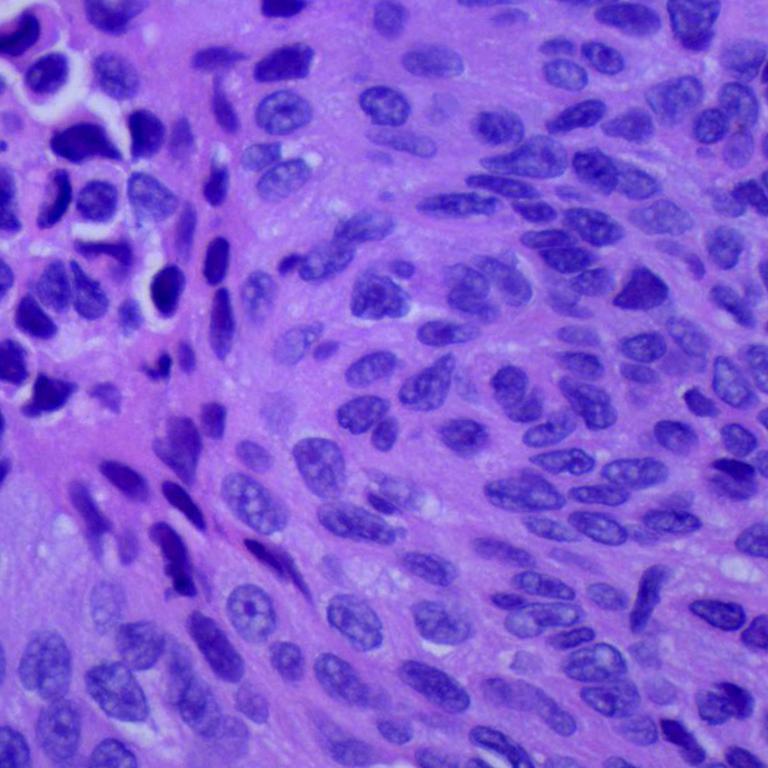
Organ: lung
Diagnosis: squamous carcinomas